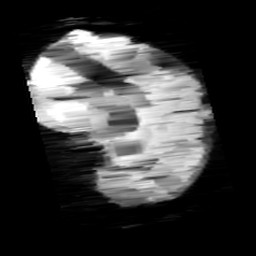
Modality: minIP
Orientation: sagittal
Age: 13
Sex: female
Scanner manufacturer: siemens
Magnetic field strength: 3 T
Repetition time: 0.027 s
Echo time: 0.02 s